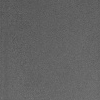
Atmospheric dust classification: dusty